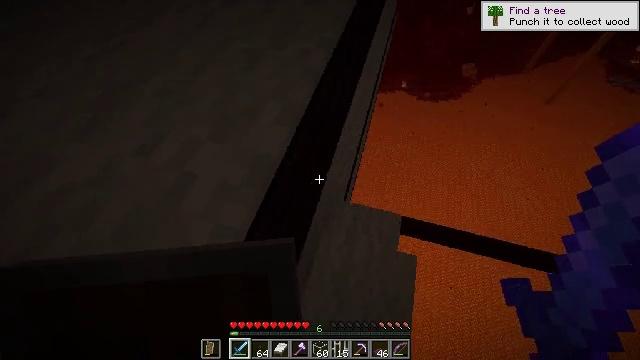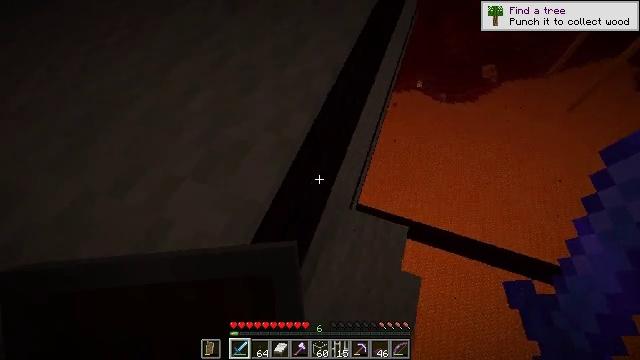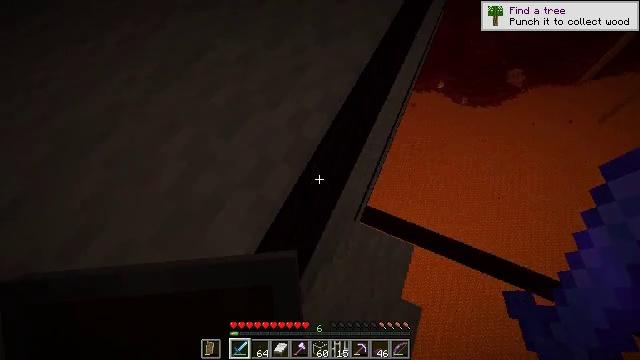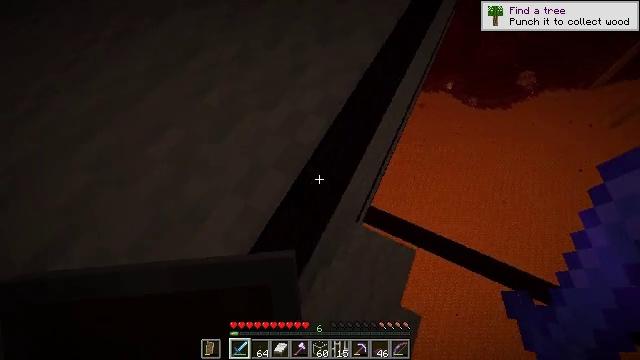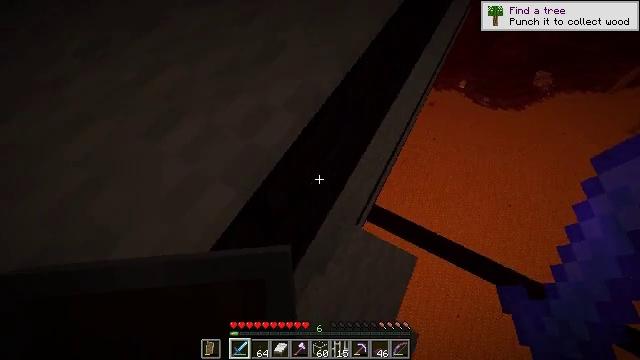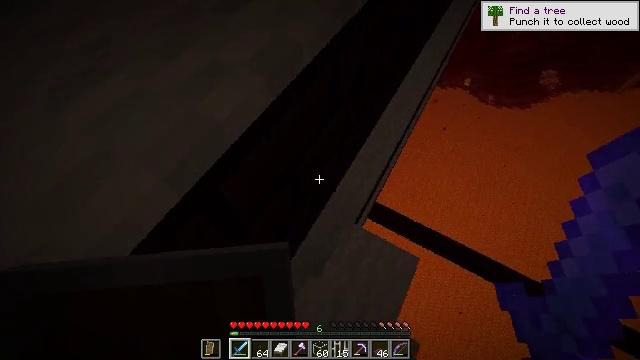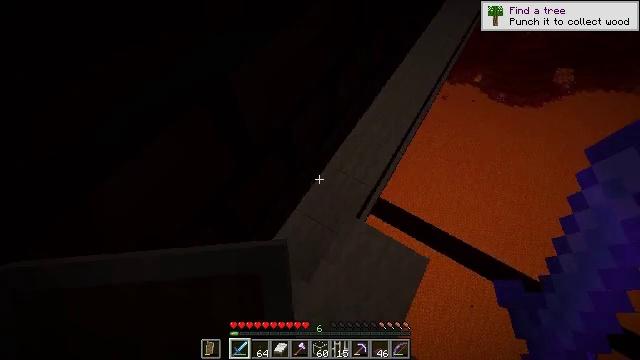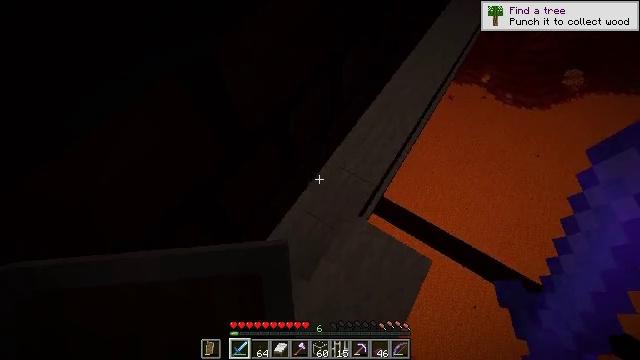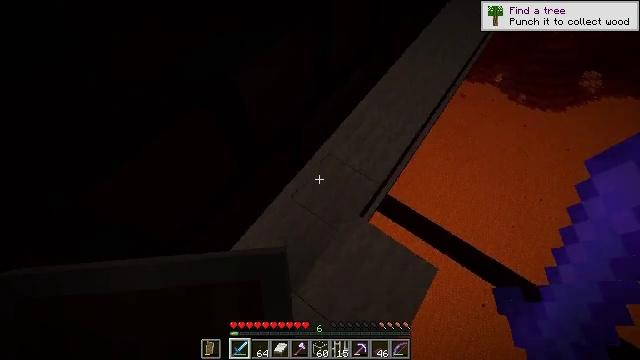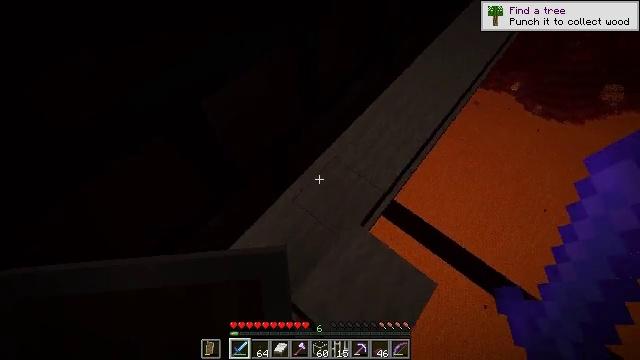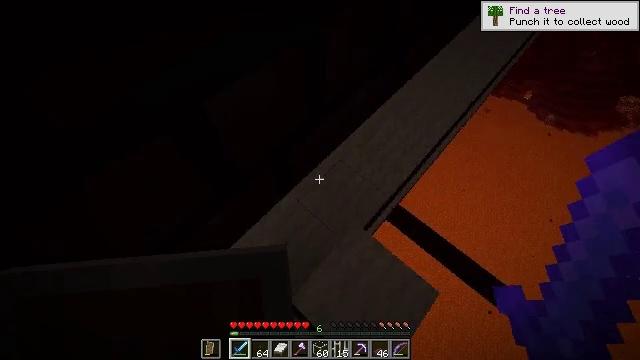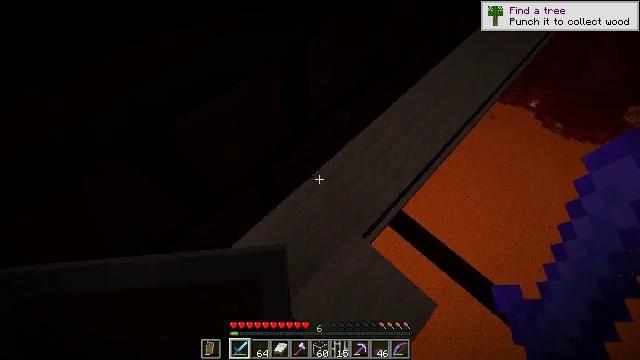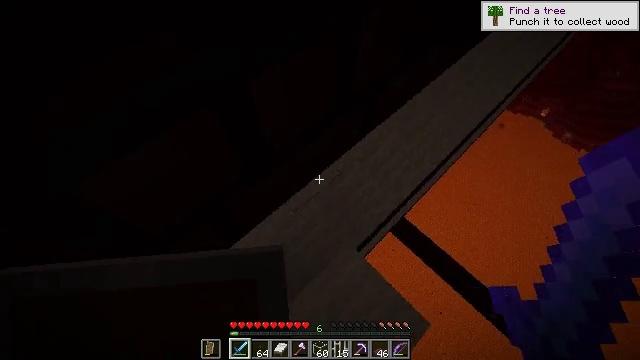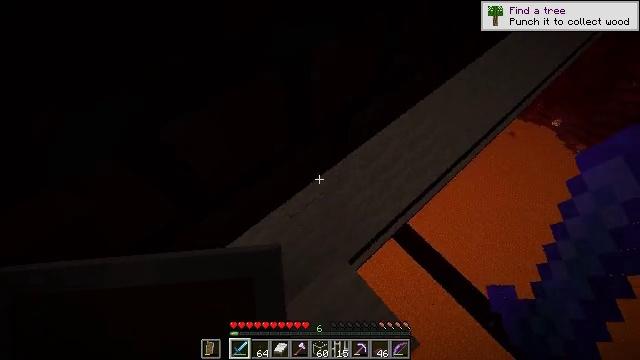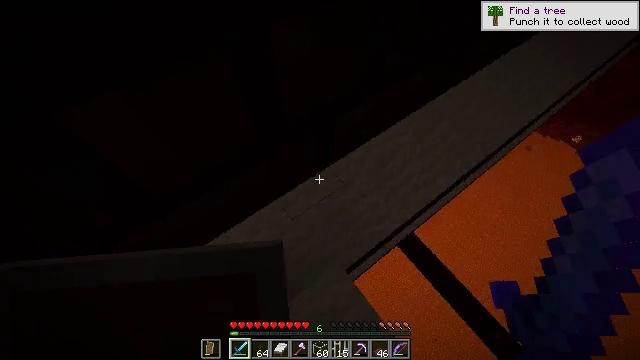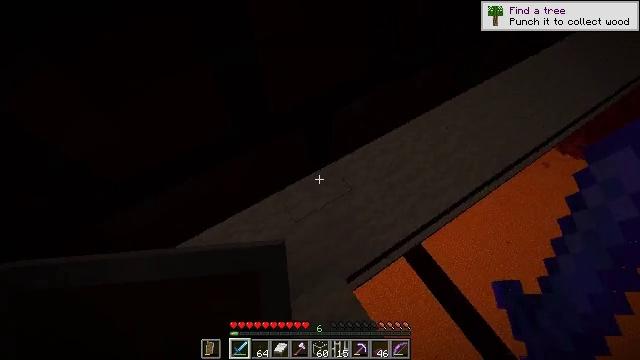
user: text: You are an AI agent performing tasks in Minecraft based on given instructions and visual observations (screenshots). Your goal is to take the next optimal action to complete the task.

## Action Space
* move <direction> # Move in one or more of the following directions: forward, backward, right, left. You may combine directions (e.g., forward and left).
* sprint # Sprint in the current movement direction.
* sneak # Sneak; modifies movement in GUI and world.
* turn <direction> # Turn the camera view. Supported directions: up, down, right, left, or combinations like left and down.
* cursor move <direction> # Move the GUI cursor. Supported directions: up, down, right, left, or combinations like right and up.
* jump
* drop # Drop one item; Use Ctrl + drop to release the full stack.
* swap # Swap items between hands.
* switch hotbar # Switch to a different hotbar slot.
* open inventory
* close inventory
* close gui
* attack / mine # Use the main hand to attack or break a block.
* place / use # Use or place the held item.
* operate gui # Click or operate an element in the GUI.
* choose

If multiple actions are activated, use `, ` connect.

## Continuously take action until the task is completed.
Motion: motion action
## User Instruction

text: Break the glass block.
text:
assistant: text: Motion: move forward, turn left
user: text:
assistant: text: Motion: move forward, turn left
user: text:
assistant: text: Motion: move forward, turn left
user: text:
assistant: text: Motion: move forward, turn left and down
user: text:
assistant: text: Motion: no_op
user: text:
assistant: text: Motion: turn left and down
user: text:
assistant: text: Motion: turn left
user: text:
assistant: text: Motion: turn left and down
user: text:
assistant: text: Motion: turn left
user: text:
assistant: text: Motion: turn left
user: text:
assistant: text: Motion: move forward, turn left
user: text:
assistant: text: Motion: move forward, turn left
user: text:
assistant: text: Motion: move forward, turn left
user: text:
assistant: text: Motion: move forward, turn left
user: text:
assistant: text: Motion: move forward, turn left
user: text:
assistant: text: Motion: turn left and up
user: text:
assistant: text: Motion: turn left and up
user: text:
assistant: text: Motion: turn left and up
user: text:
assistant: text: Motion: turn left and up
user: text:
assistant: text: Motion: turn left and up
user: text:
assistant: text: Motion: turn left and up
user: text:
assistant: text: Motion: turn up
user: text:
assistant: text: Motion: turn up
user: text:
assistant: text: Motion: turn up
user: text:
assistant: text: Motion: turn up
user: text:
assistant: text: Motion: move forward
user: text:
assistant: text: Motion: move forward
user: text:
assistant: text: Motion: move forward, turn right and up
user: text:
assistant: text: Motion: move forward, turn right and up
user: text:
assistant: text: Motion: move forward, turn right and up